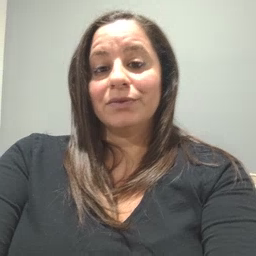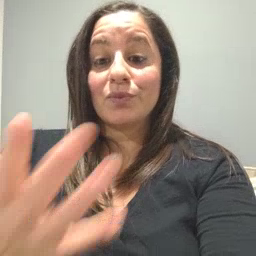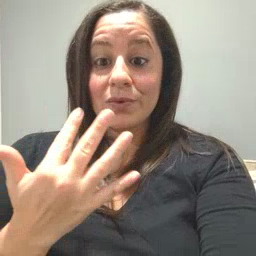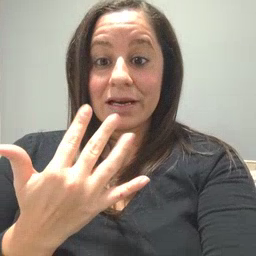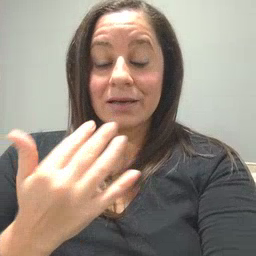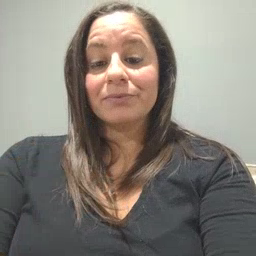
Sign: wait